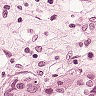
Metastatic tissue present: yes